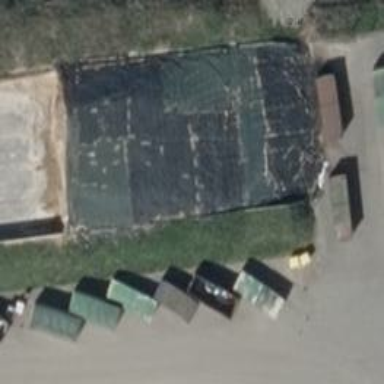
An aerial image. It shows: Bunker silo.